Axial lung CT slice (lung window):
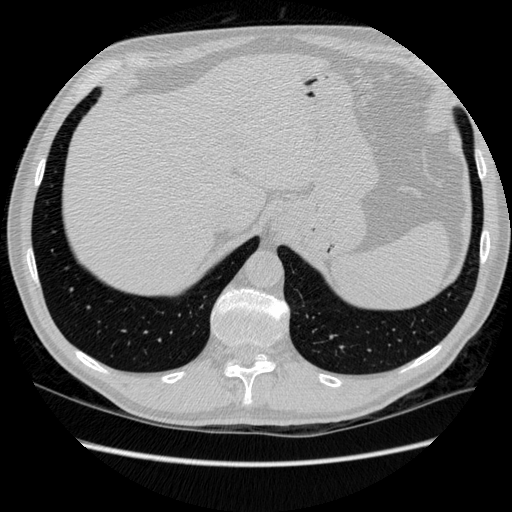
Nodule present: no